Aerial crown-view tile of a tropical tree (Barro Colorado Island, Panama), acquired 20250217:
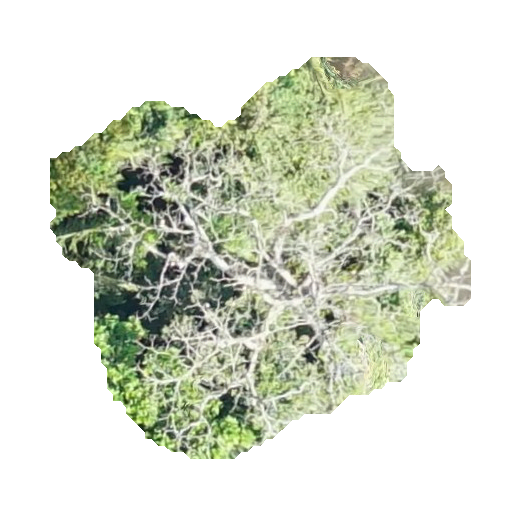
Species: Ceiba pentandra
GBIF accepted scientific name: Ceiba pentandra
Crown area: 166.301 m²